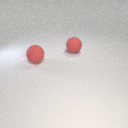
large red rubber sphere to the right of large red rubber sphere